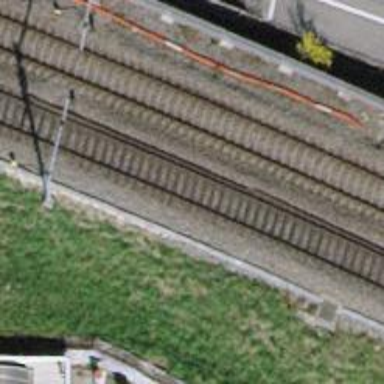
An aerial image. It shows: Single railway track with electrified contact line.